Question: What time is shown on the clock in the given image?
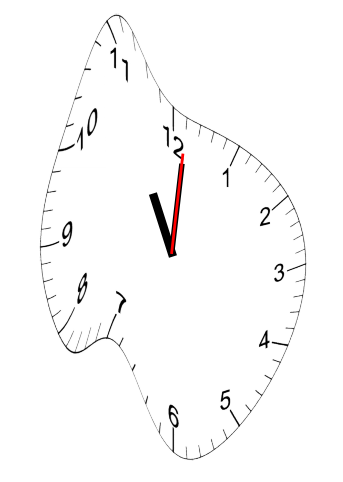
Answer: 11:01:01